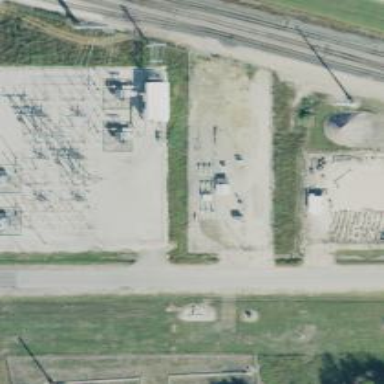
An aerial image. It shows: Outdoor industrial power substation with fence surrounding it.